Field crop: maize
Growth stage: 2
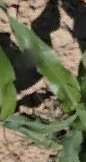
Species: maize